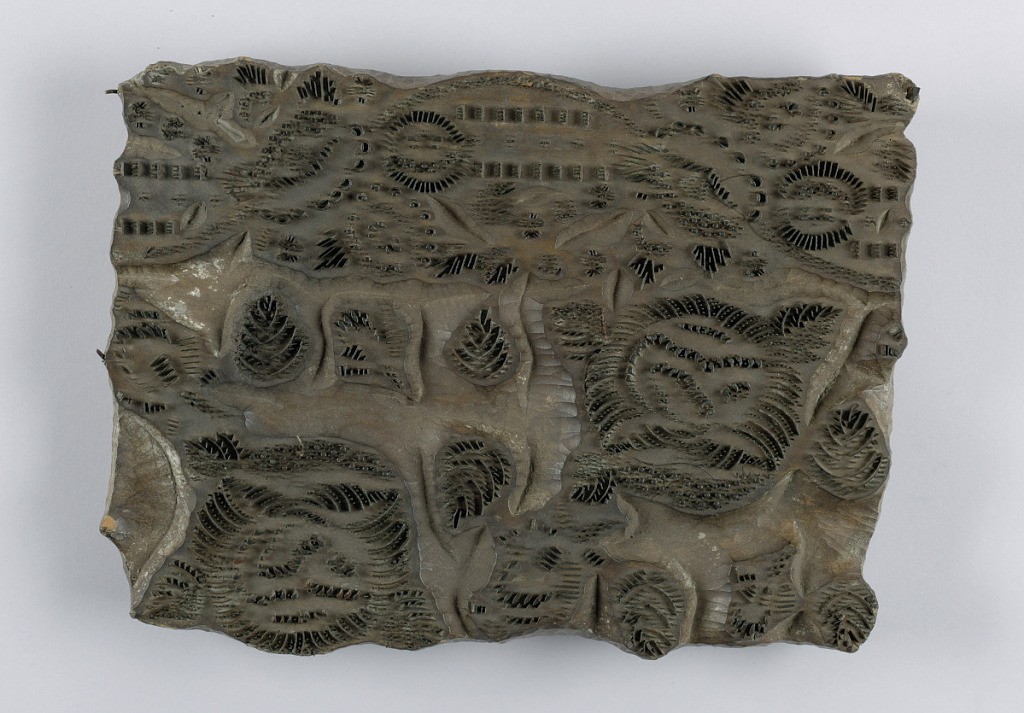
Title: Printing block
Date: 19th century
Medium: wood, metal
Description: Design of two large flowers and some leaves formed by metal strips and pins.